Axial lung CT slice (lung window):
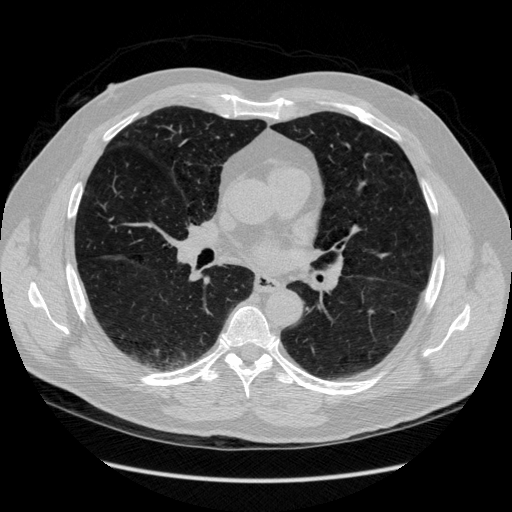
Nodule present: no